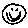
Label: smiley face